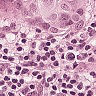
Metastatic tissue present: yes